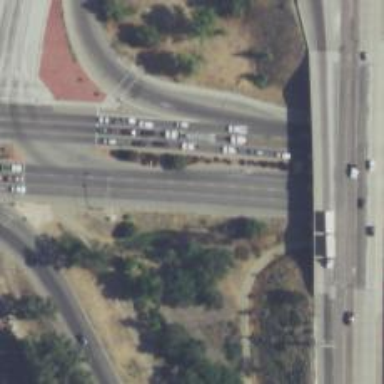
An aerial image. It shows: Trunk highway.